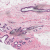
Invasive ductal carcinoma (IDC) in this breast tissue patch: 0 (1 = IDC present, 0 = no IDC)